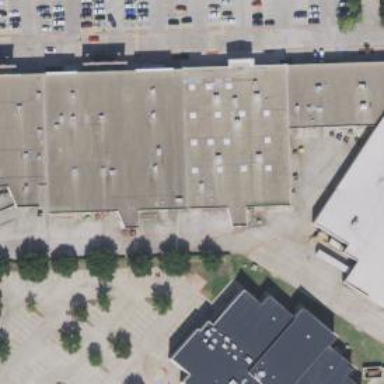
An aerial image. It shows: Retail building.